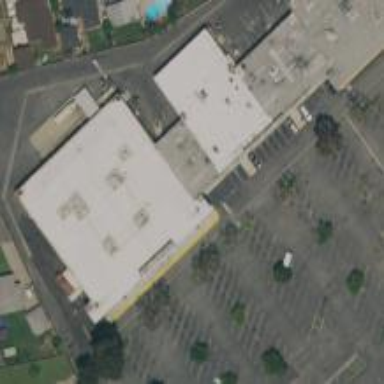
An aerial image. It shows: Supermarket.